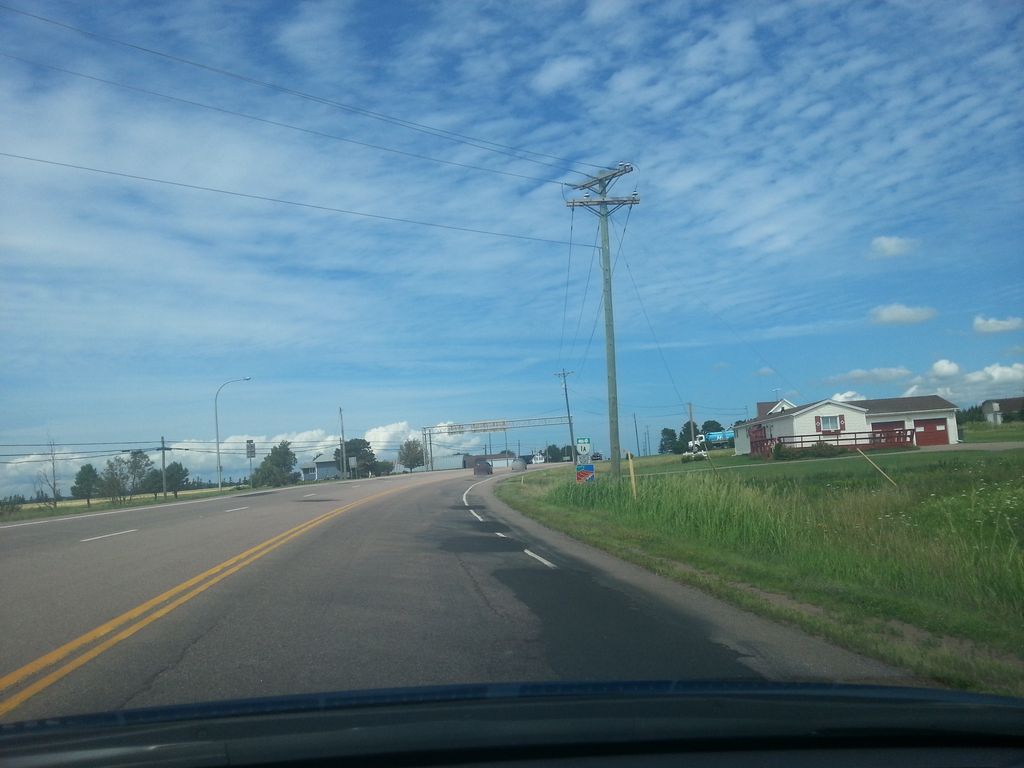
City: charlottetown